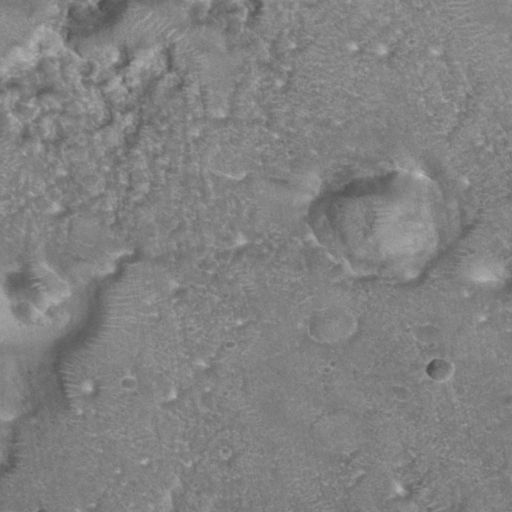
Objects detected: cone